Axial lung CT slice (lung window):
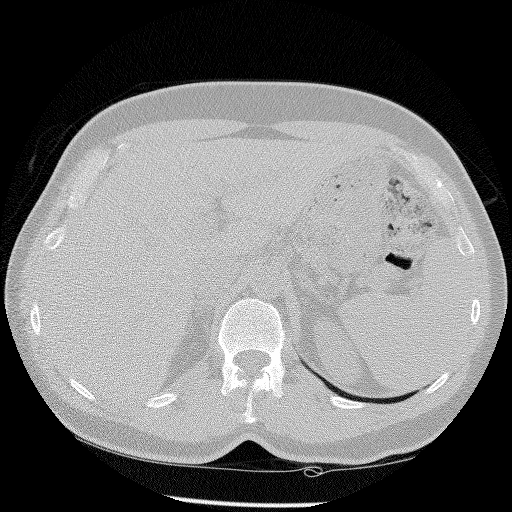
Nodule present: no